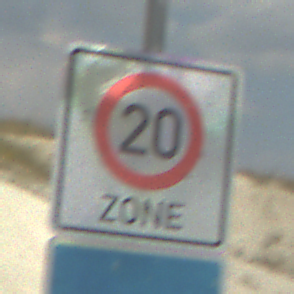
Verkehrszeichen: BeginnZone20
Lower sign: Sackgasse
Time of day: MorningAfternoon
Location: Outdoor (Beach)
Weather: PartlyCloudy
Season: NotSpecified
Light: Natural